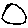
Label: circle